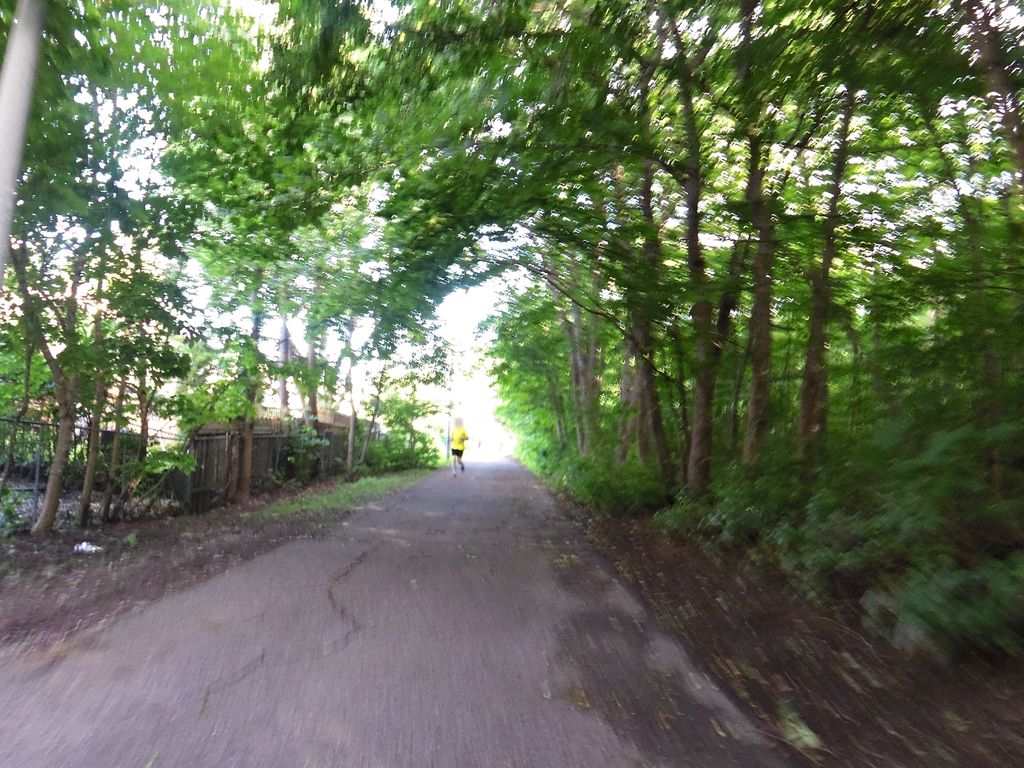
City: ottawa-gatineau